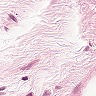
Metastatic tissue present: no